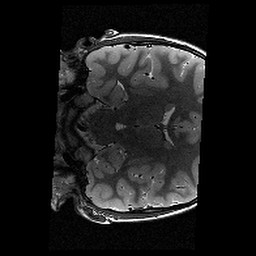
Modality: T2w
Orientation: coronal
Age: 11
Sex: male
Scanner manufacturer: siemens
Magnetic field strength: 3 T
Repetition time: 9.23 s
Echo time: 0.067 s